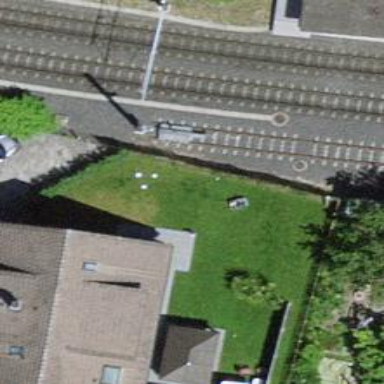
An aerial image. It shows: Railway buffer stop.